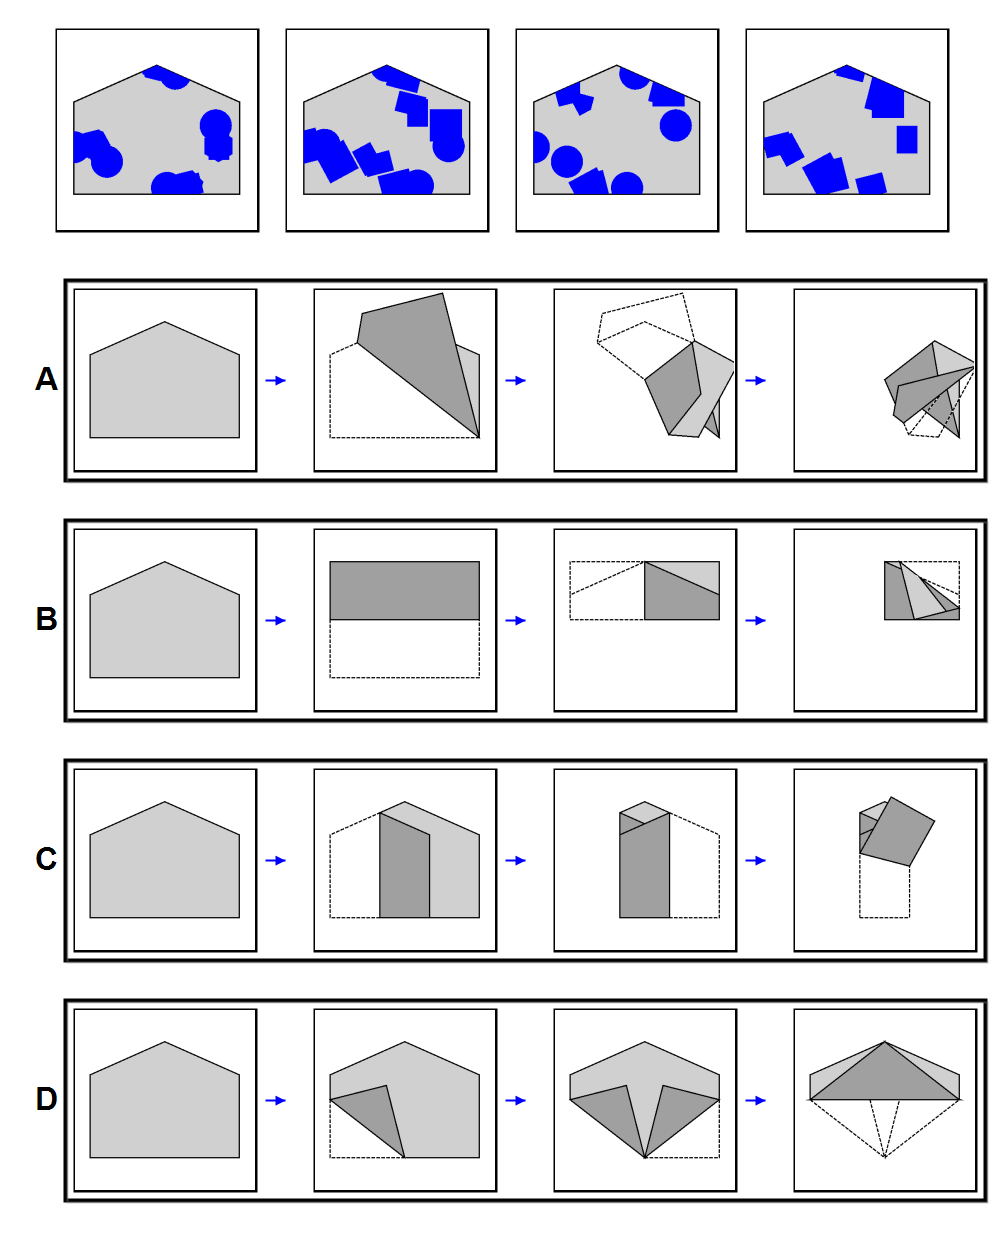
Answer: A